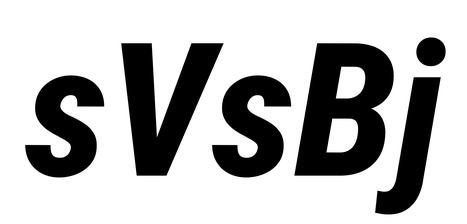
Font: Roboto-Italic_Condensed_ExtraBold_Italic